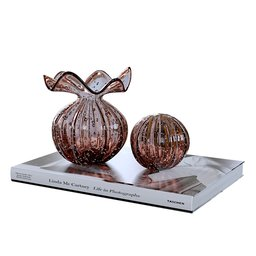
Label: decoration